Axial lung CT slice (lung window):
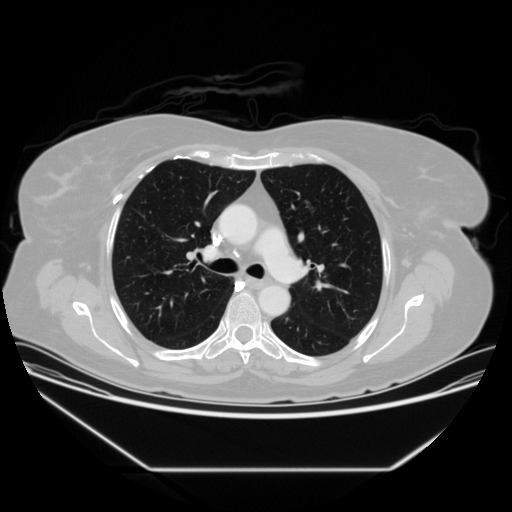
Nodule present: no